Interaction volume radius: 10 \u00c5
Interaction volume height: 40 \u00c5
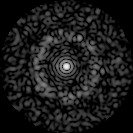
Disorder parameter: 0.838